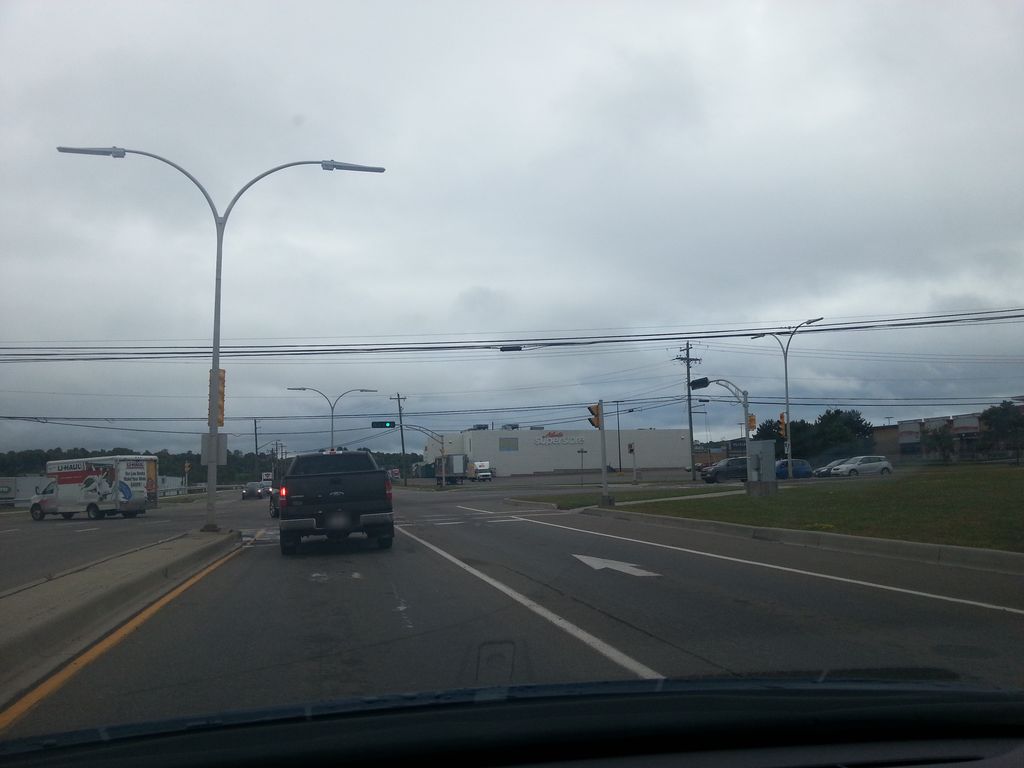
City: charlottetown